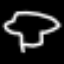
Label: mushroom